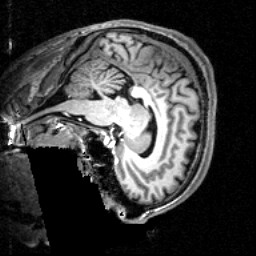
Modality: T1w
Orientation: sagittal
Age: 31
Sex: male